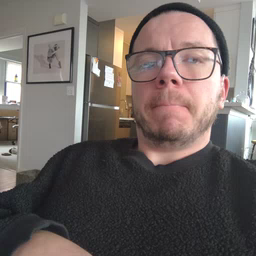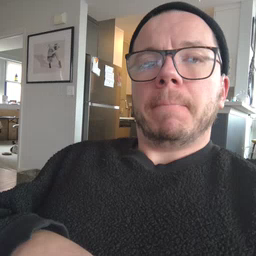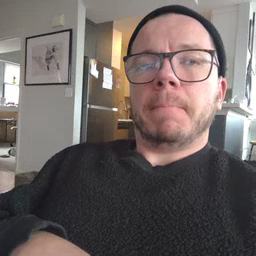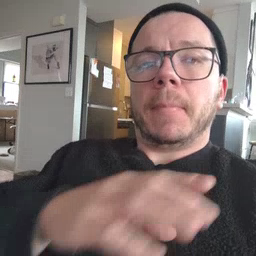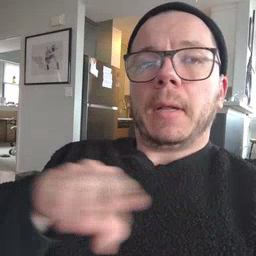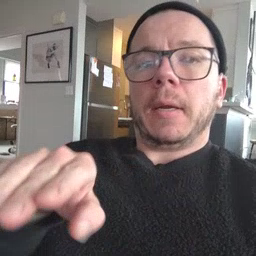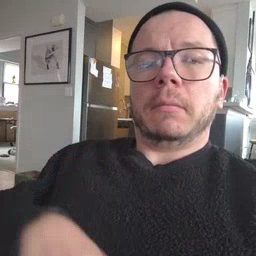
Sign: clean